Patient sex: M
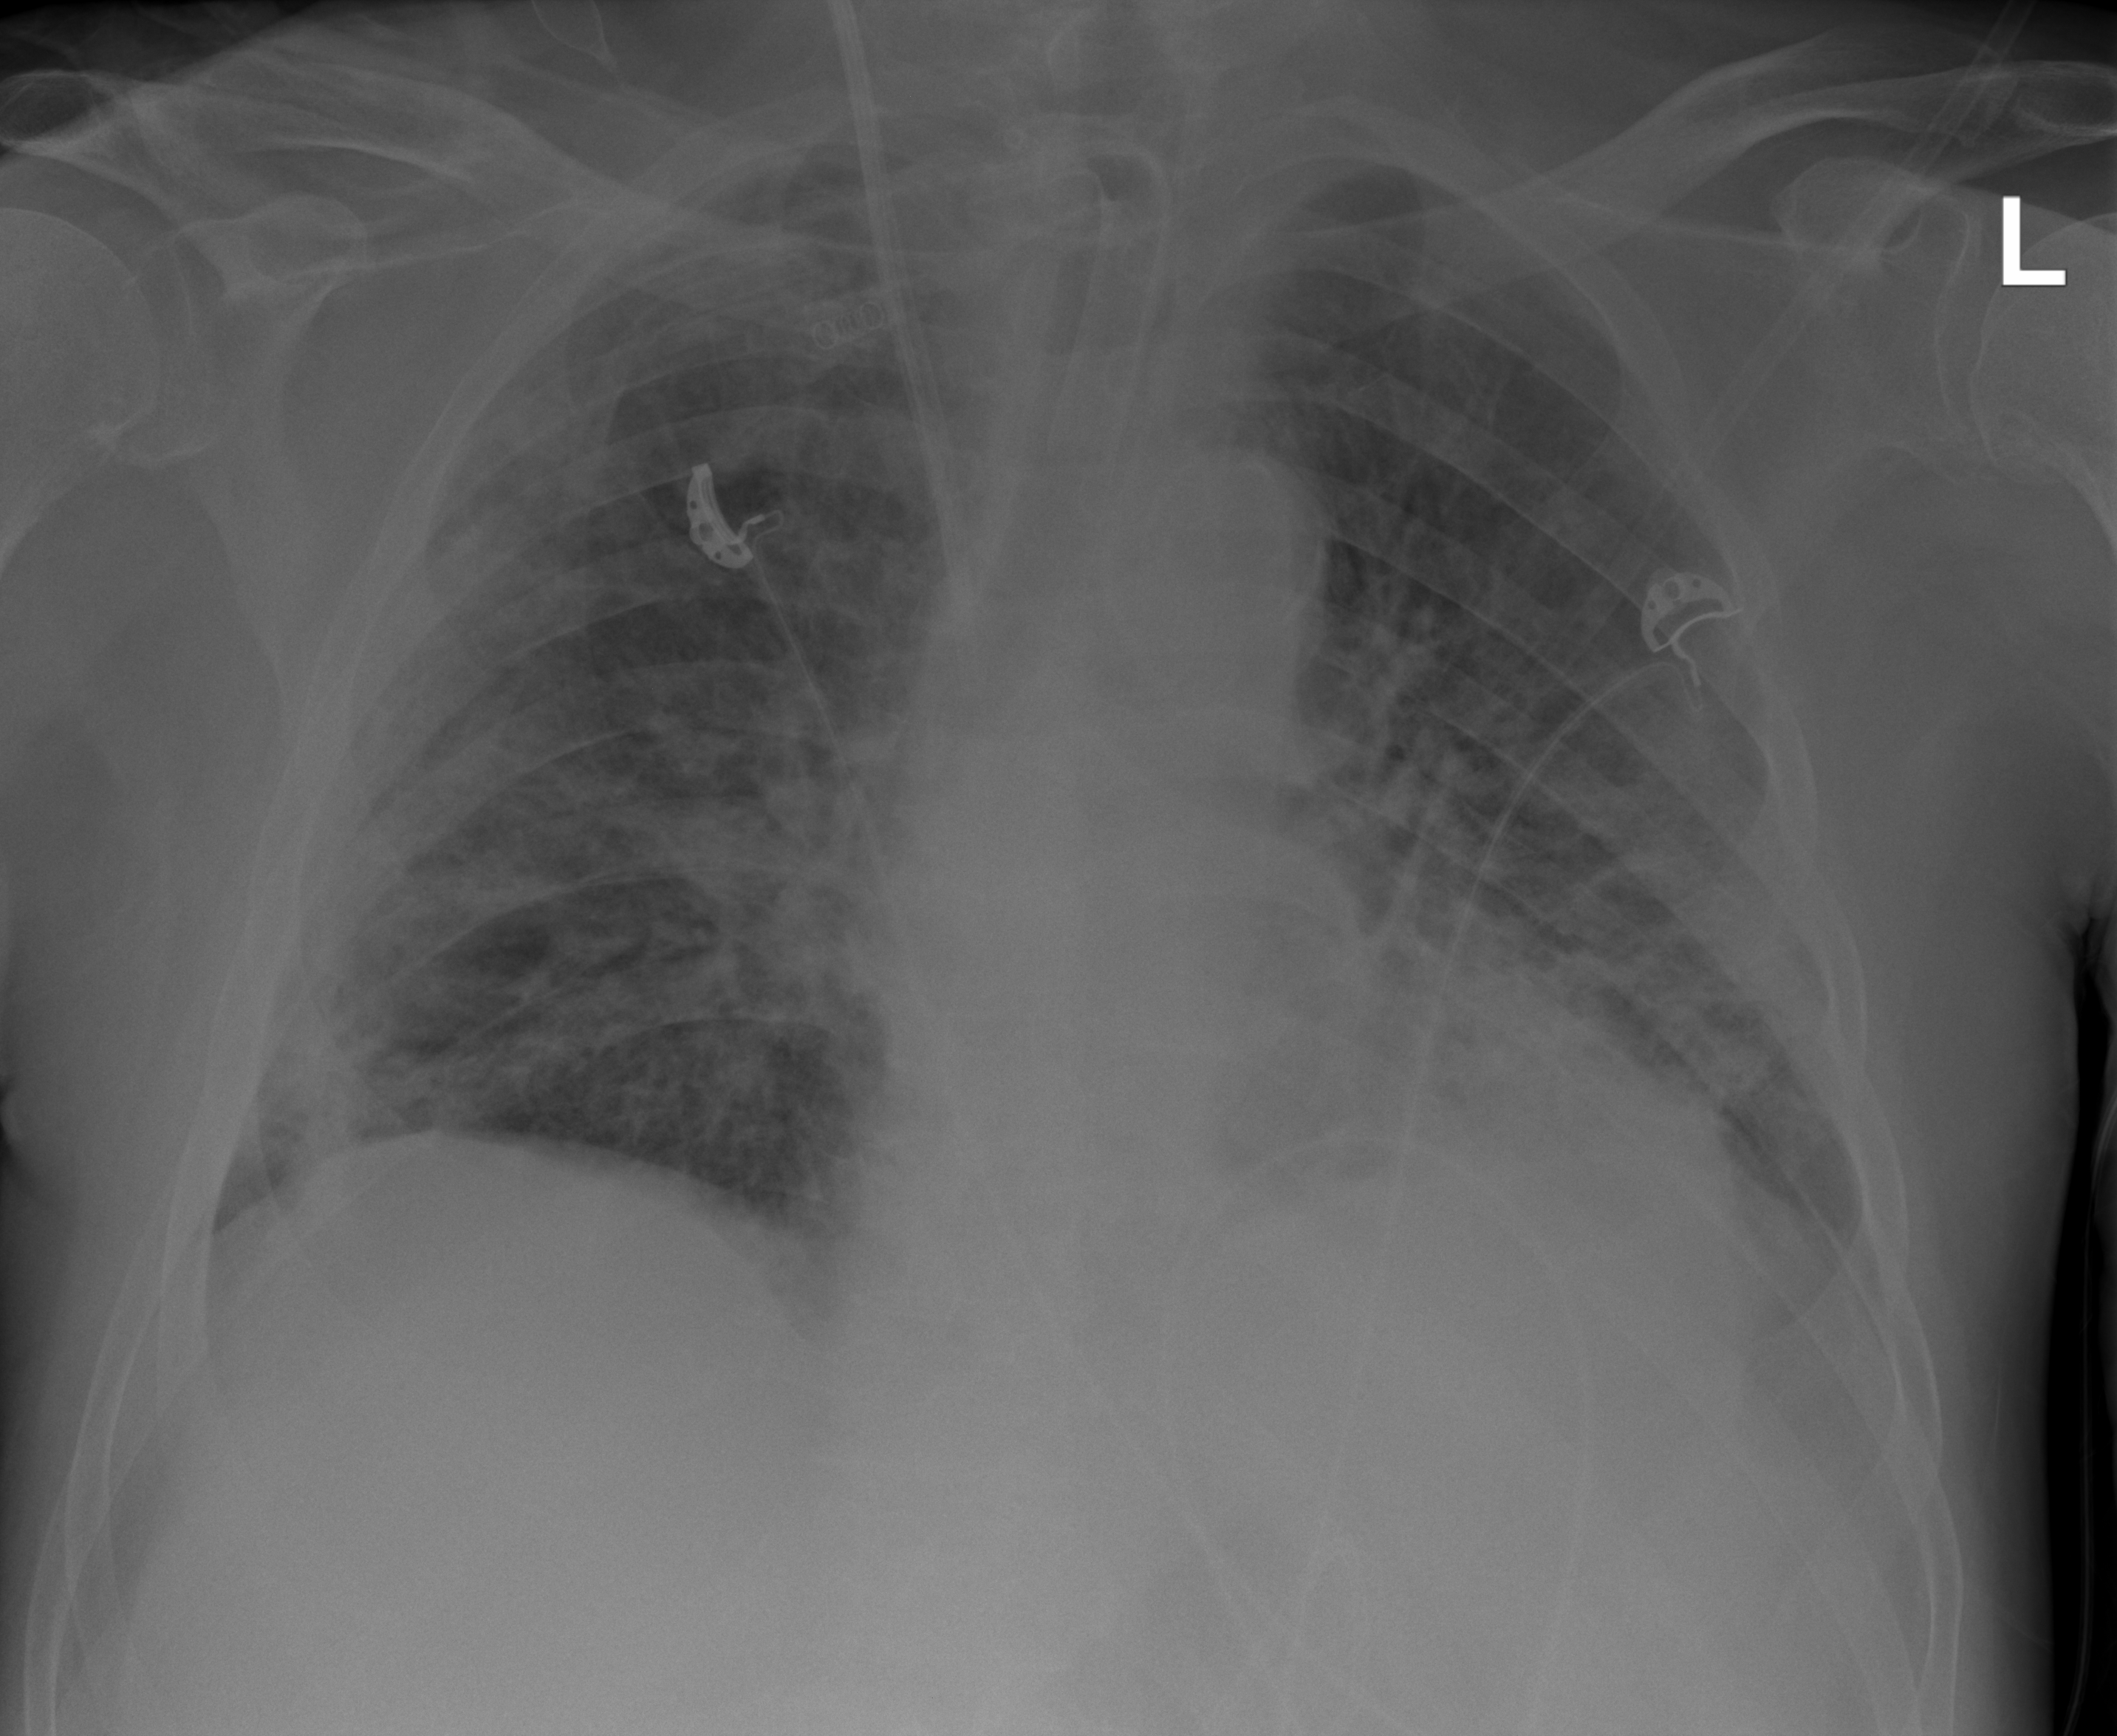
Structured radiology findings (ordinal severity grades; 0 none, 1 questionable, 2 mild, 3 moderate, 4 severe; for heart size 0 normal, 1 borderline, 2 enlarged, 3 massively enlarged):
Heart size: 1
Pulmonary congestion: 2
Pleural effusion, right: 0
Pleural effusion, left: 0
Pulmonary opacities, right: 2
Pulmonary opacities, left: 3
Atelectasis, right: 2
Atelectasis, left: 2